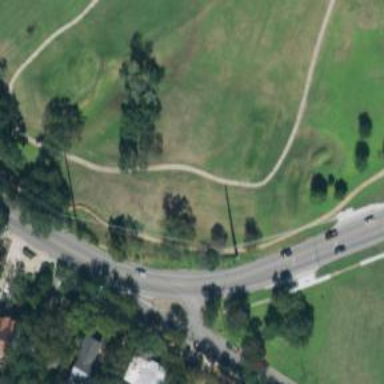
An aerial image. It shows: Path used for both walking and golf.